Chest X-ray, PA view. Patient: 26 years old, sex F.
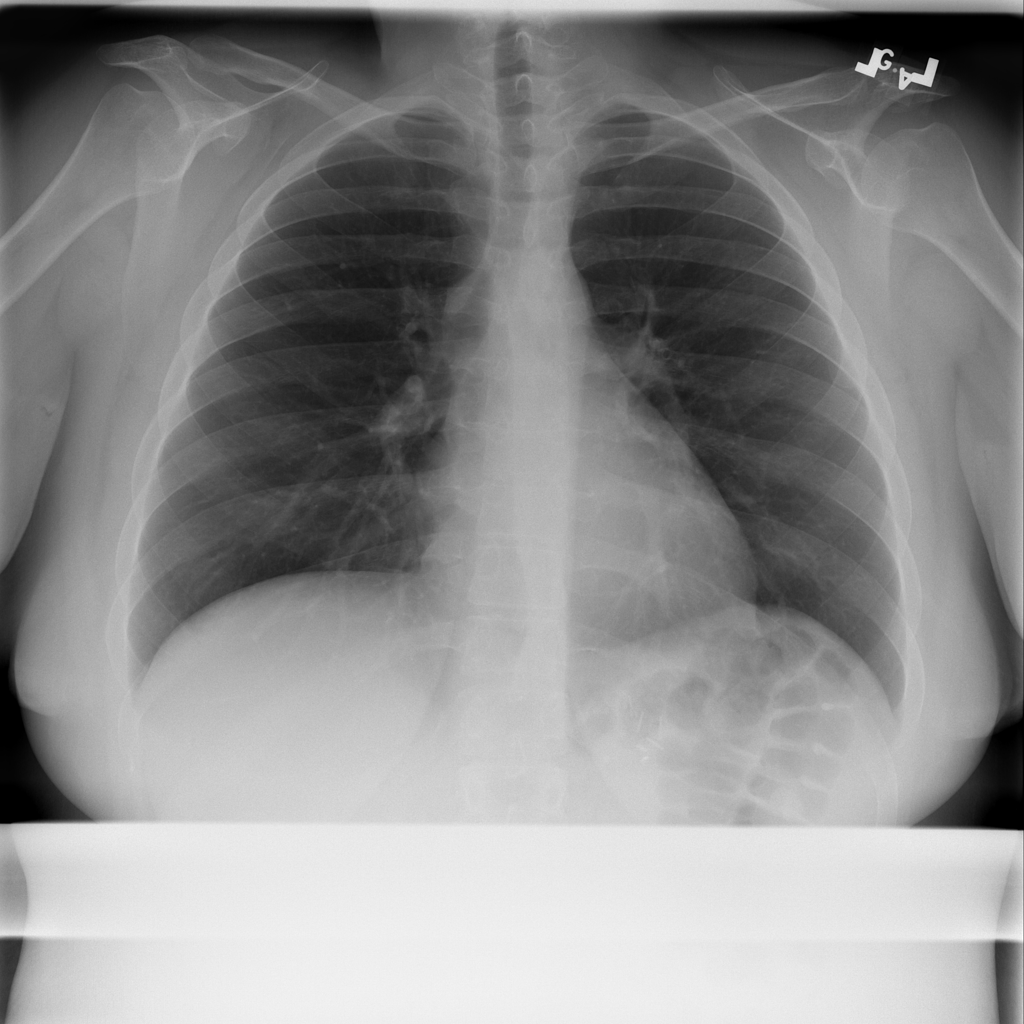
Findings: No Finding